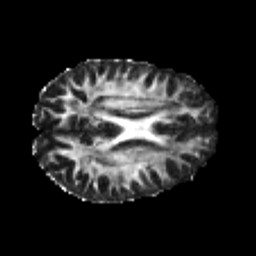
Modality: FA
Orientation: axial
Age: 21
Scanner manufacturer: philips
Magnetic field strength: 3 T
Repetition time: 8.6 s
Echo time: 0.127 s